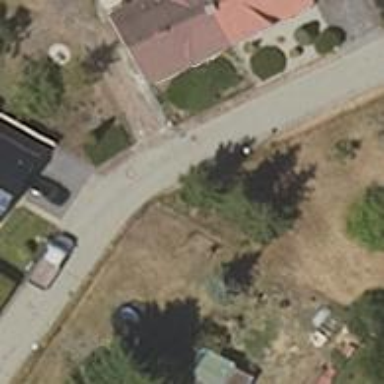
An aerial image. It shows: Paved residential road.